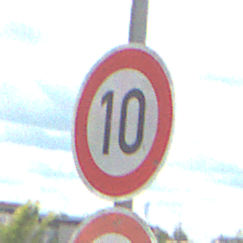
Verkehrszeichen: Geschwindigkeit10
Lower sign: VerbotUeberholenEinspurigeFahrzeuge
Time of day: Midday
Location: Outdoor (Suburban)
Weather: PartlyCloudy
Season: Summer
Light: Natural